Interaction volume radius: 5 \u00c5
Interaction volume height: 20 \u00c5
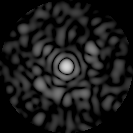
Disorder parameter: 0.8